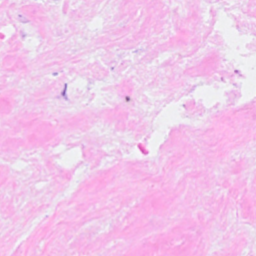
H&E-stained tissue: Breast